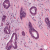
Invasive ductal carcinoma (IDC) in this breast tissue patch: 1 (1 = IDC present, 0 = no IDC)